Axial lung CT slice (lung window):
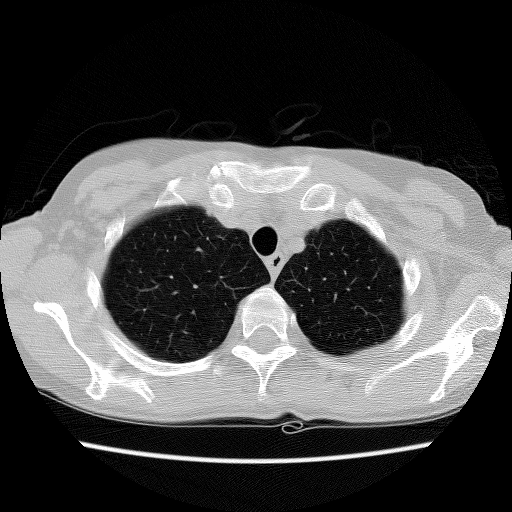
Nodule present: no